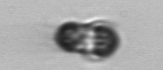
Label: Mesodinium